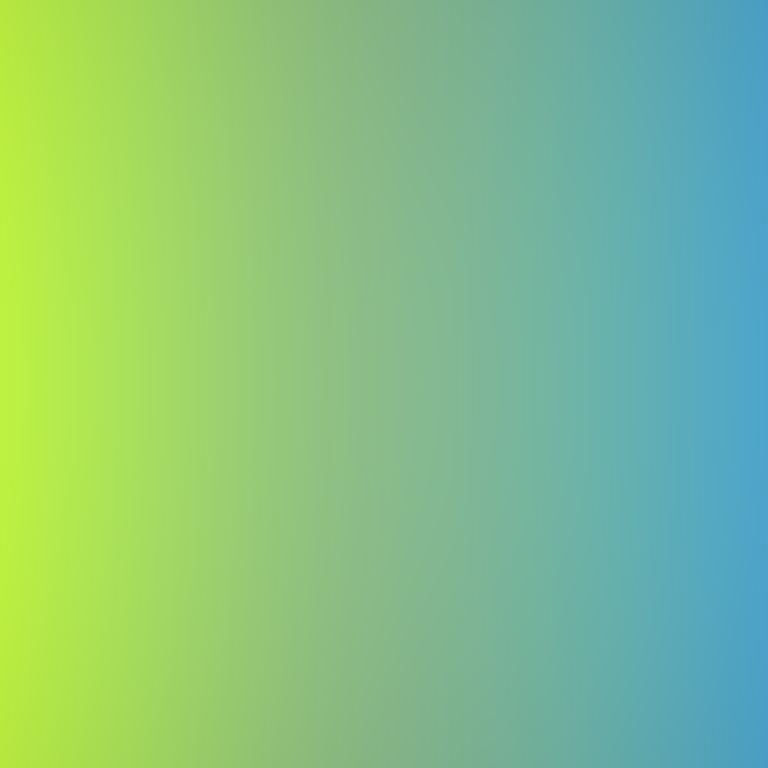
Abstract light effect, smooth gradient from bright yellow-green to soft blue, calm atmosphere, diffuse light, no room, no furniture, no objects.